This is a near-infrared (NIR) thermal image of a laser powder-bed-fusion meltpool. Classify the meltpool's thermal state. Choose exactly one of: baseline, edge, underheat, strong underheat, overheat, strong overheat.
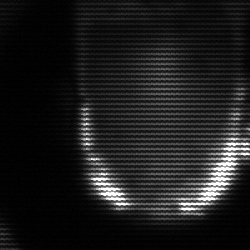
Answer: baseline